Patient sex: M
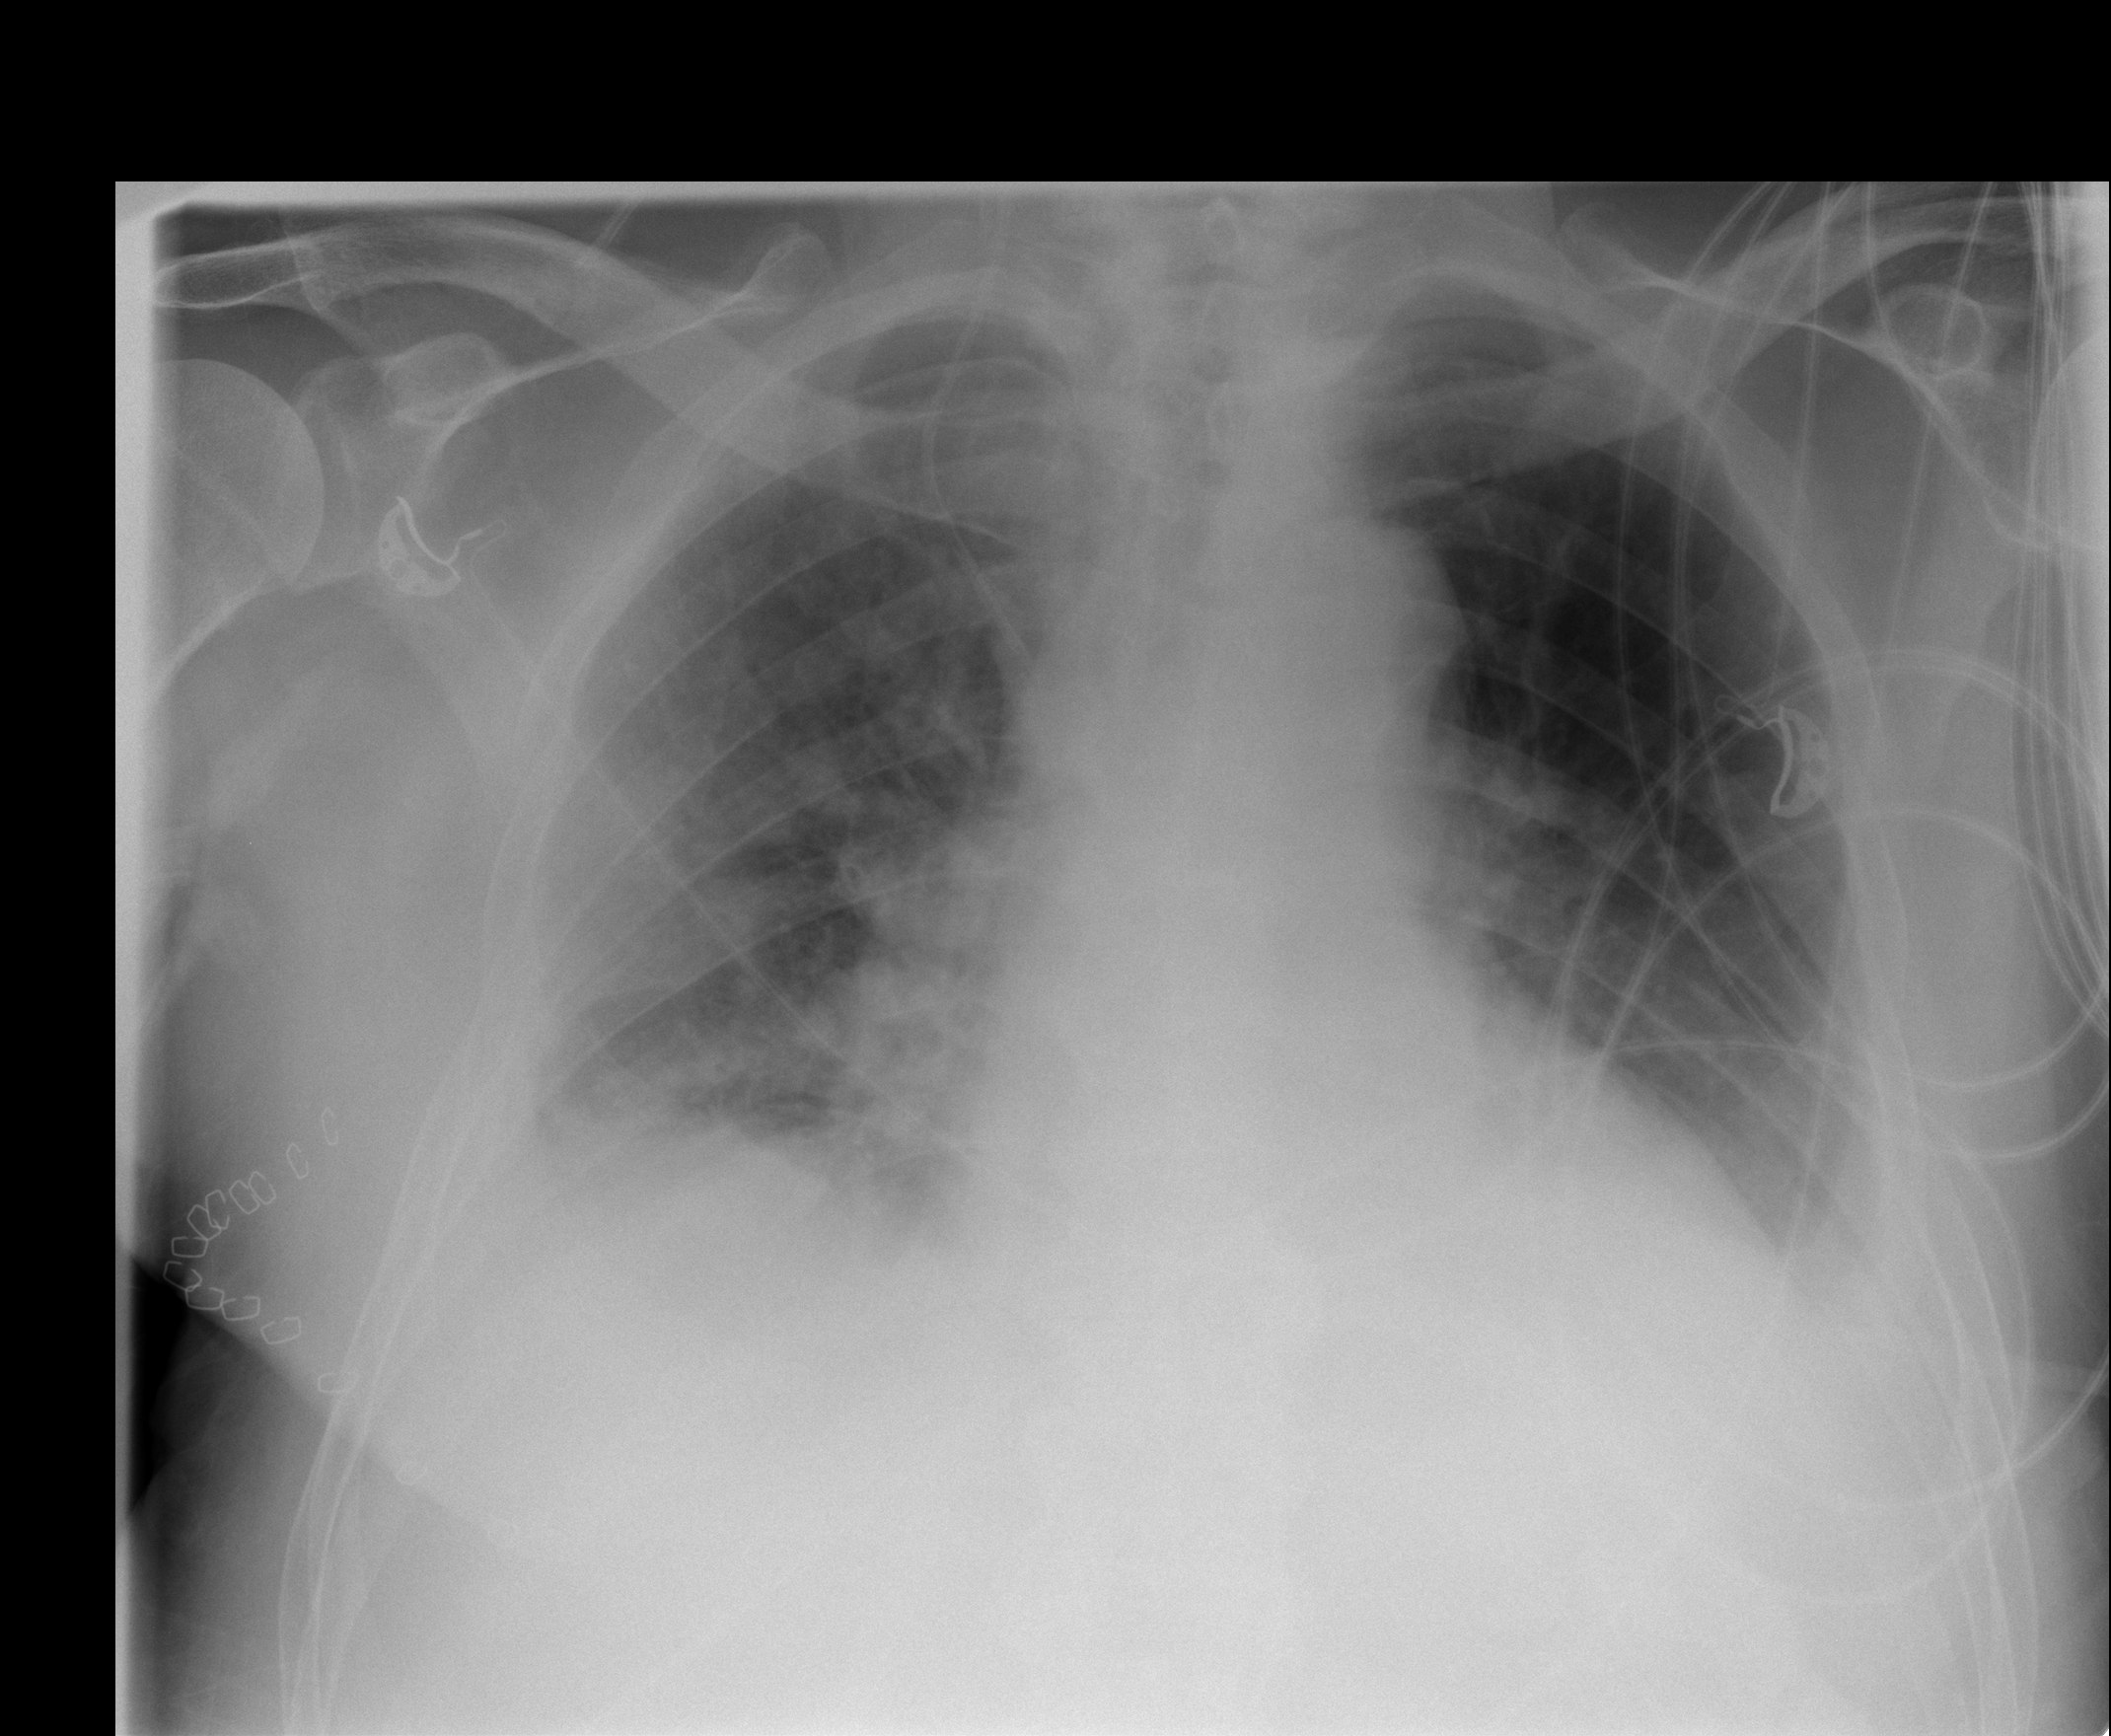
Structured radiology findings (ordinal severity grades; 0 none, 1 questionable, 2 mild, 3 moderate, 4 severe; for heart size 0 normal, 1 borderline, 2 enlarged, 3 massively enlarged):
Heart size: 2
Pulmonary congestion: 0
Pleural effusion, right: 2
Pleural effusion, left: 2
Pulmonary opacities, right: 3
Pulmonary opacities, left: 0
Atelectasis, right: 2
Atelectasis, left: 2